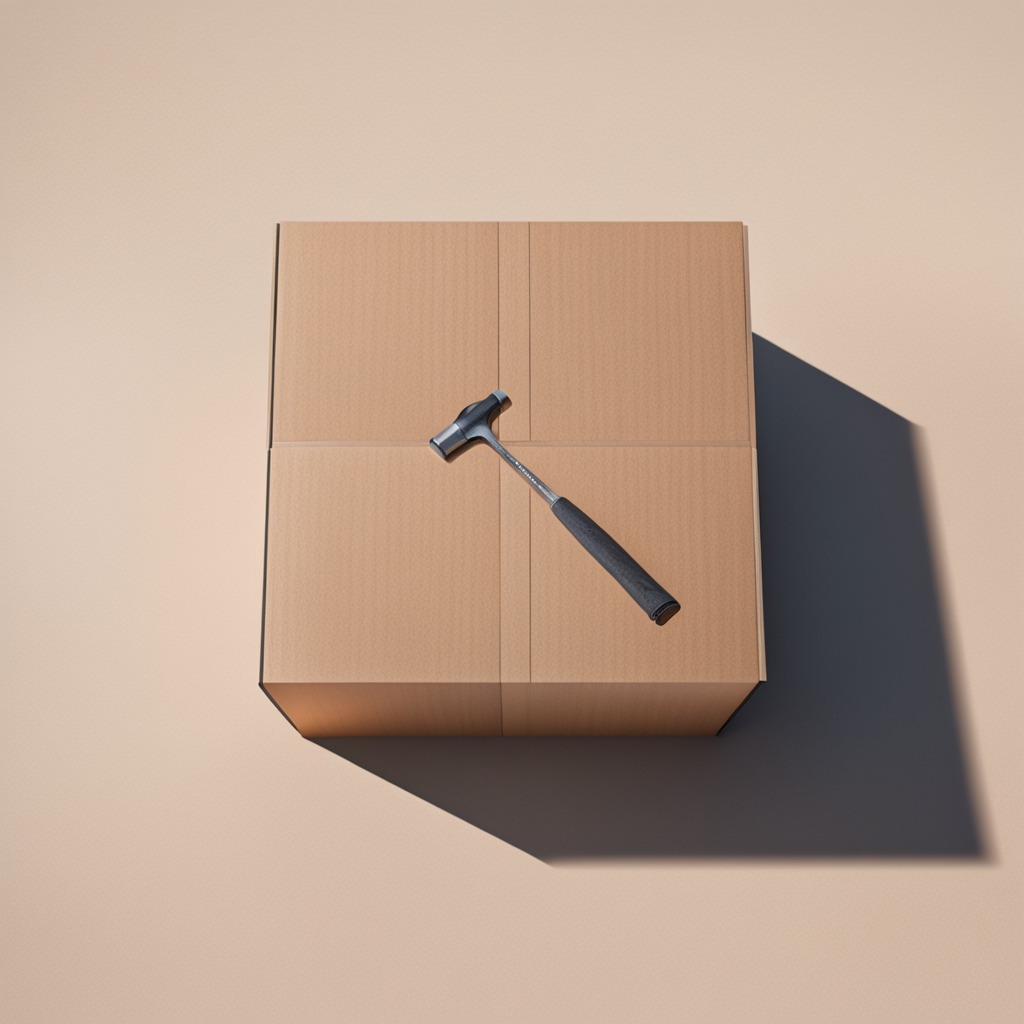
A hammer is lying on the cardboard box surface in the outdoor workshop during daytime bright natural light soft shadows slightly creased but